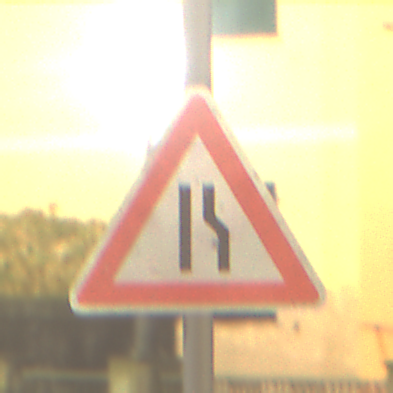
Verkehrszeichen: EinseitigVerengteFahrbahnRechts
Umgebung: Outdoor, Urban
Tageszeit: Night
Wetter: PartlyCloudy
Licht: Artificial
Jahreszeit: NotSpecified
Kontrast: HighContrast